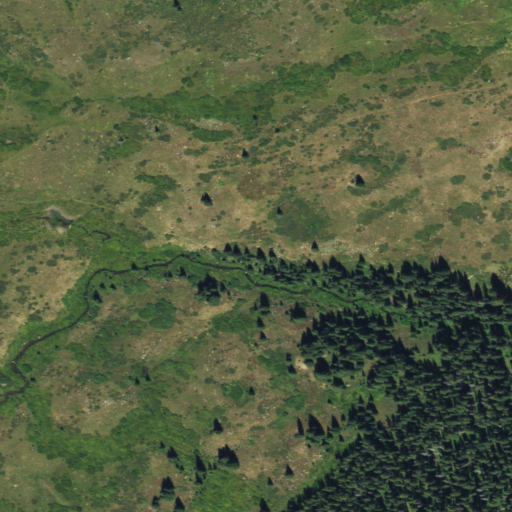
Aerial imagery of plain(s) in Colorado named Elk Park containing shrub, evergreen forest, woody wetlands, herbaceous wetlands, and deciduous forest